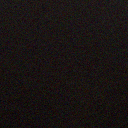
Screen state: off